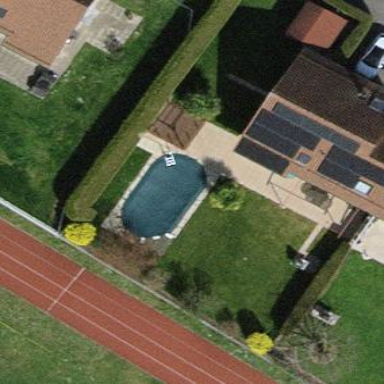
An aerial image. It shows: Swimming pool located in leisure land.